Interaction volume radius: 10 \u00c5
Interaction volume height: 15 \u00c5
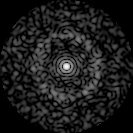
Disorder parameter: 0.8306